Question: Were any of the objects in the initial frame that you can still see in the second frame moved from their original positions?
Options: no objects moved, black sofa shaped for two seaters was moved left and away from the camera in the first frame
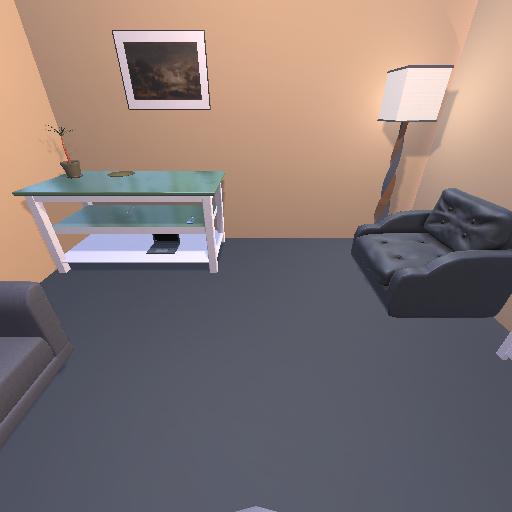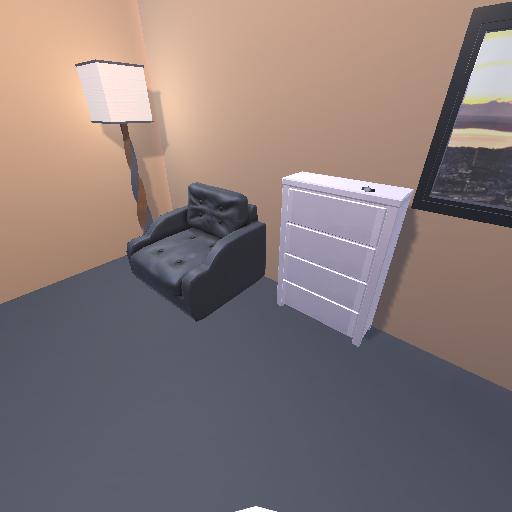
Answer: no objects moved